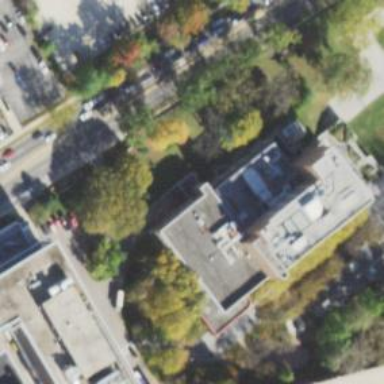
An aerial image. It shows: University building.